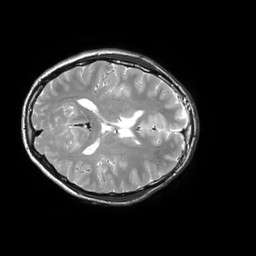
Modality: T2w
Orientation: axial
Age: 21
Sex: male
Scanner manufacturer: philips
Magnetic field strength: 3 T
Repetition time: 3 s
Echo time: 0.08 s